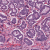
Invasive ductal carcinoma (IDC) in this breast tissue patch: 1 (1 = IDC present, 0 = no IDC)